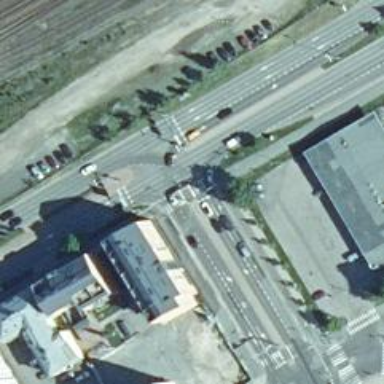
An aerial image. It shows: Footway on traffic island with asphalt surface.